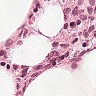
Metastatic tissue present: no